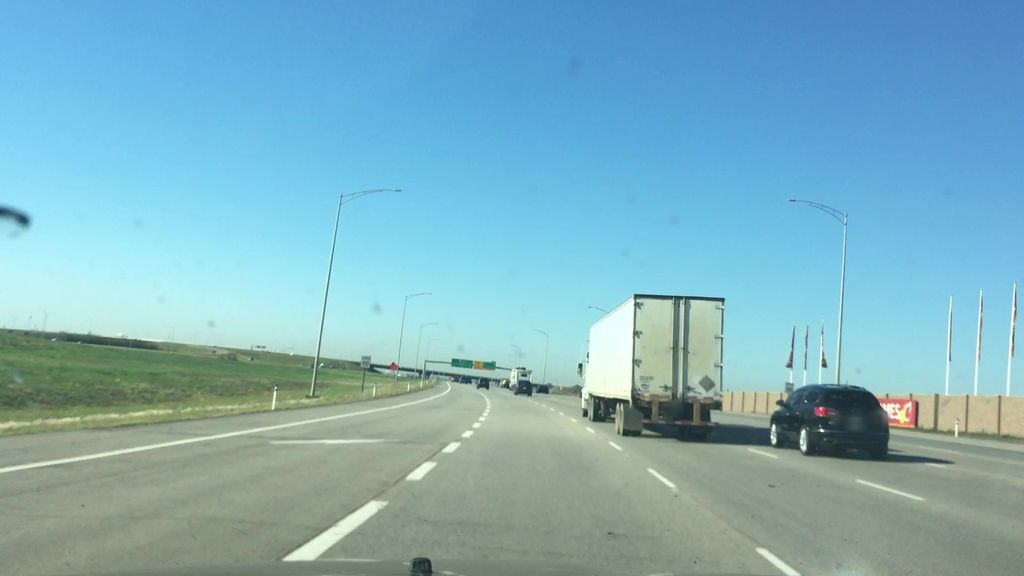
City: edmonton